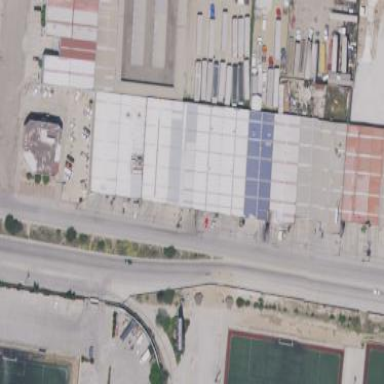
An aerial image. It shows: Industrial building.